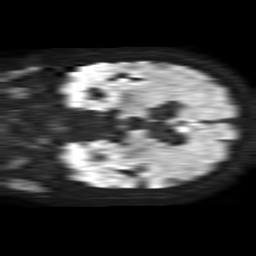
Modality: TRACE
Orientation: coronal
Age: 76
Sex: female
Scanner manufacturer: philips
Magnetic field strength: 1.5 T
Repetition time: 4.6 s
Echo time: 0.08631 s